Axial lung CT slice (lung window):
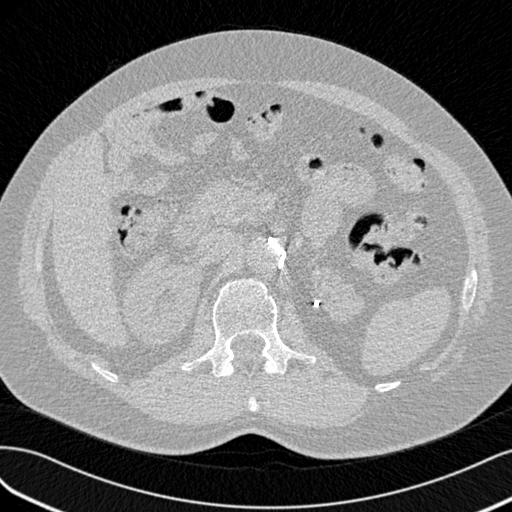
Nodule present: no